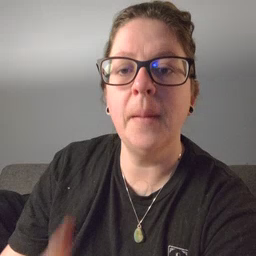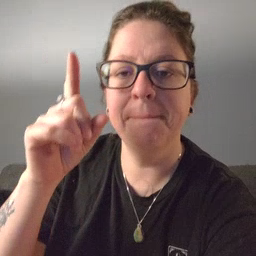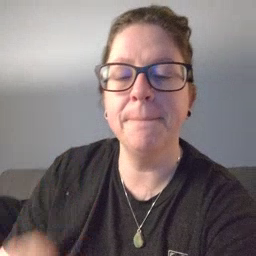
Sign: up